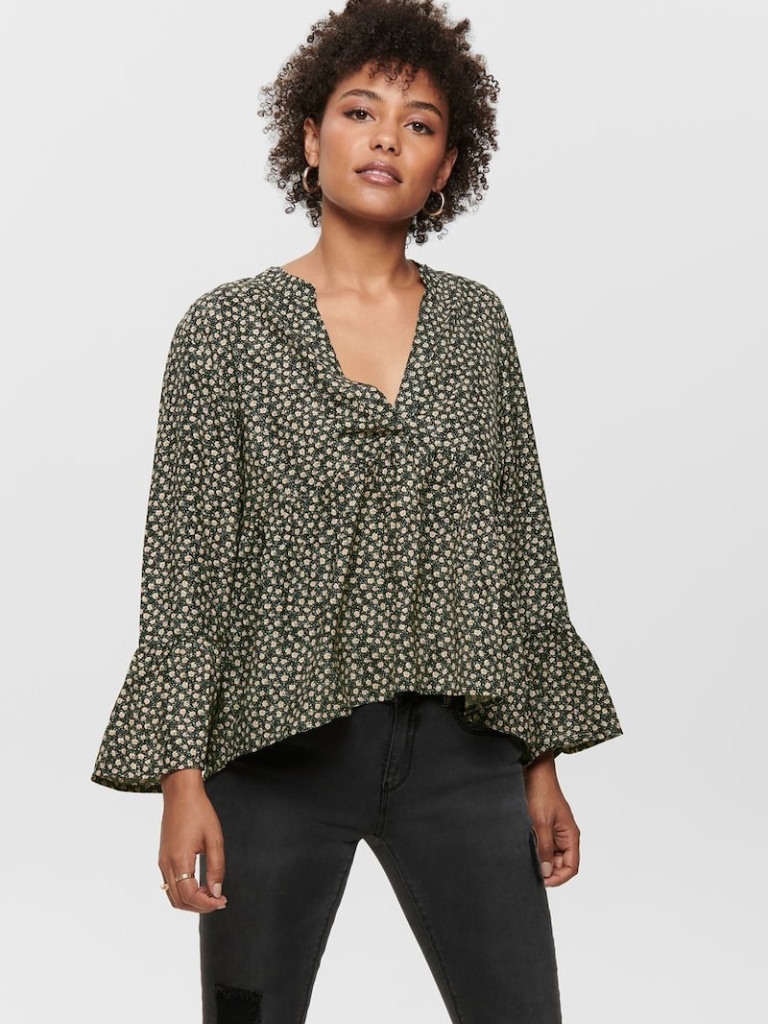
chiffon loose loose, long sleeves hip length Untucked v-neck blouse